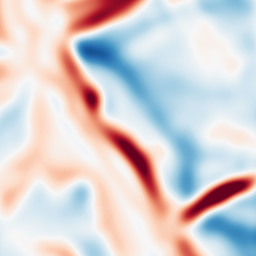
Category: multiscale
Decomposition family: log
Decomposition parameters: sigma: 10
Upsampling method: sinc_hamming
Upsampling parameters: scale: 2
kernel_size: 8
Upsampling scale: 2